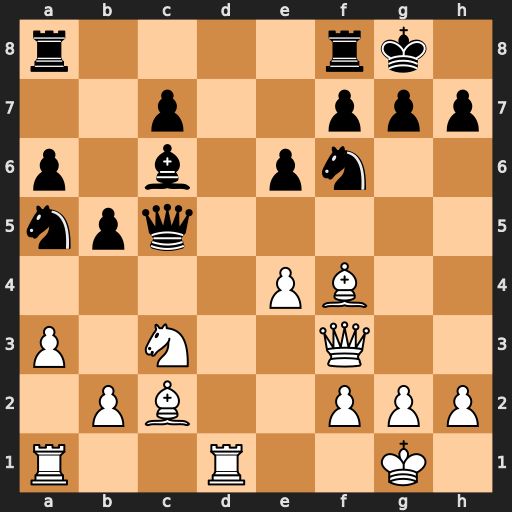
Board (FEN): r4rk1/2p2ppp/p1b1pn2/npq5/4PB2/P1N2Q2/1PB2PPP/R2R2K1
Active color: w
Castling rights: -
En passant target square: -
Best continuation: b4 Qe7 bxa5